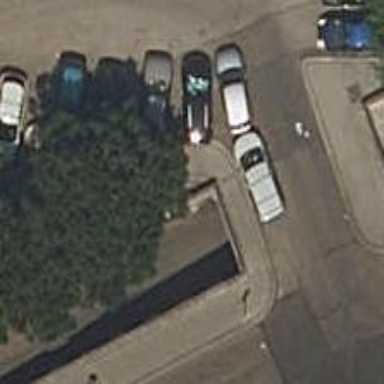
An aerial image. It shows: Parking entrance.